Question: The image below describes the issue. I am creating our comment forms. And want to create the pointer arrow in ffffff background color, and a border of 1px aaaaaa and border bottom fff so it sits comfortably on our container div
The issue I have is I can make a solid color pointer, but not sure if I can make what I want, so thought I would ask here please.

The css for the pointer is:
'''
div.comment-reply .arrow{
border-bottom: 8px solid #888;
border-left: 6px solid transparent;
border-right: 6px solid transparent;
height: 0;
left: 30px;
line-height: 0;
position: absolute;
top: -8px;
width: 0;
'''
}
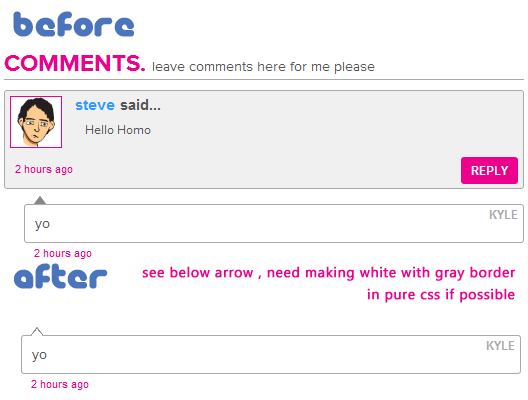
Answer: @422; you can do with css like this 'rotate' property.
'''
css
#C{
height:200px;
width:200px;
background:red;
border:1px solid #000;
position:relative;
}
.arrow{
height: 20px;
width: 20px;
margin-left:30px;
margin-top:-11px;
background:red;
-moz-transform:rotate(45deg);
-webkit-transform:rotate(45deg);
border-right:1px solid #000;
border-bottom:1px solid #000;
position:absolute;
bottom:-10px;
left:20px;
}
'''
html
'''
<div id="C"><span class="arrow"></span></div>
'''
you can use :after, :before instead of span.
for IE you can use ie filter
'''
filter: progid:DXImageTransform.Microsoft.Matrix(sizingMethod='auto expand', M11=0.7071067811865476, M12=-0.7071067811865475, M21=0.7071067811865475, M22=0.7071067811865476); /* IE6,IE7 */
-ms-filter: "progid:DXImageTransform.Microsoft.Matrix(SizingMethod='auto expand', M11=0.7071067811865476, M12=-0.7071067811865475, M21=0.7071067811865475, M22=0.7071067811865476)"; /* IE8 */
'''
CHECK THIS <URL>